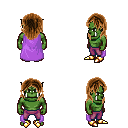
a pixel art fantasy rpg character, male body template, orc, green skin, lavender cape, magenta pants, brown long hairstyle, gold boots, four views (front, back, left, right), 2x2 character sprite sheet, small pixel art, hard edges, no anti-aliasing